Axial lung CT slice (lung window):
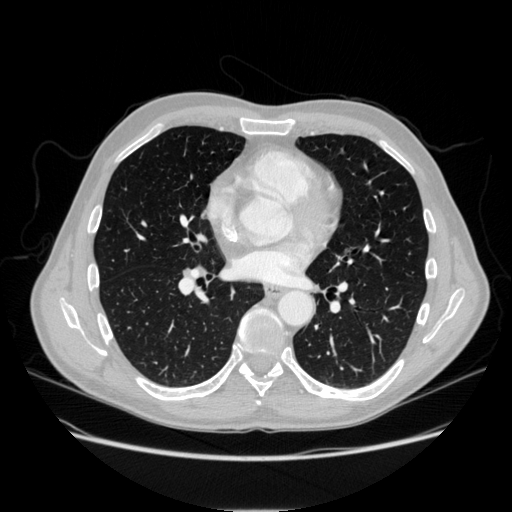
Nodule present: yes
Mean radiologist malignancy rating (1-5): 2.75